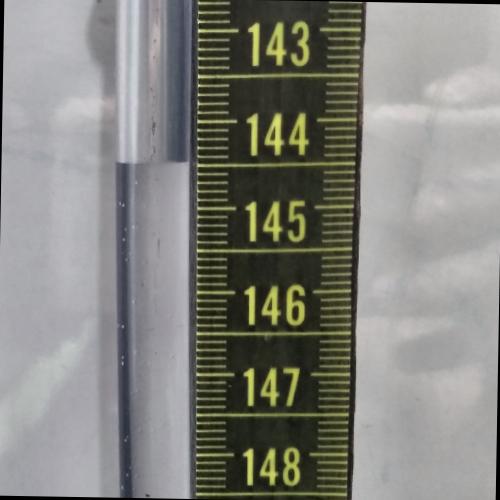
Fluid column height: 144.5 cm